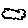
Label: cloud